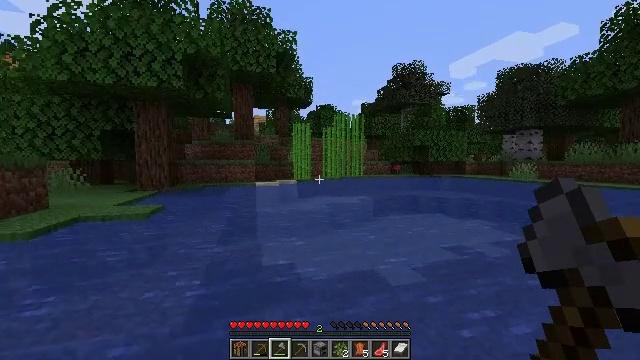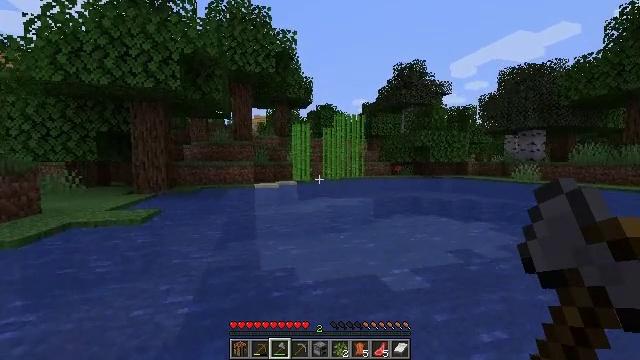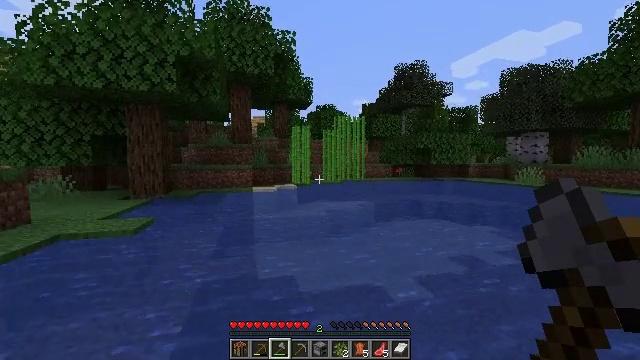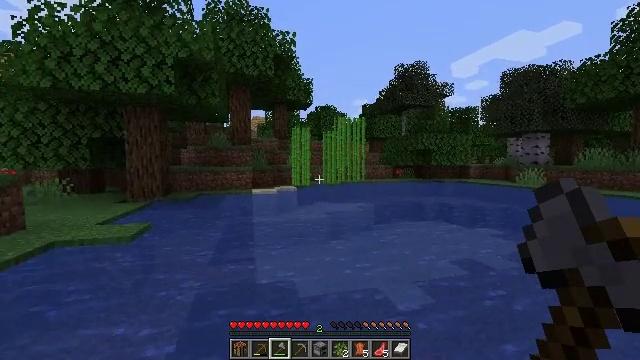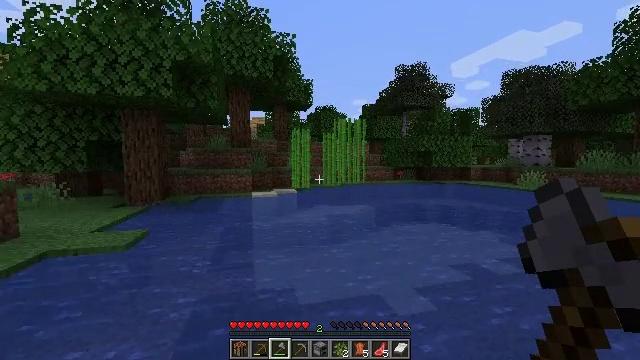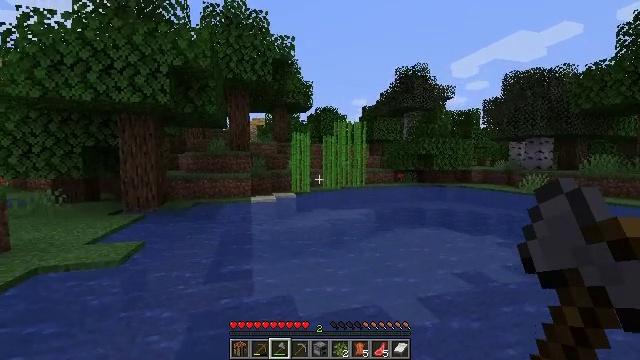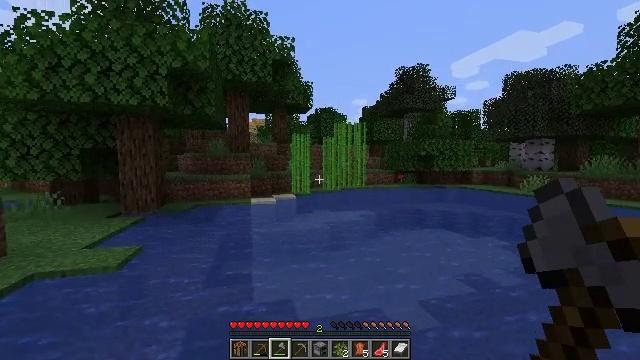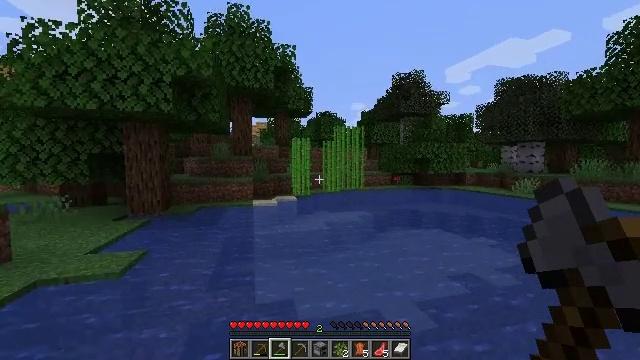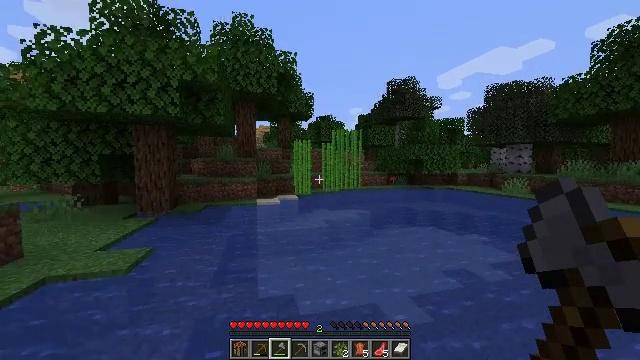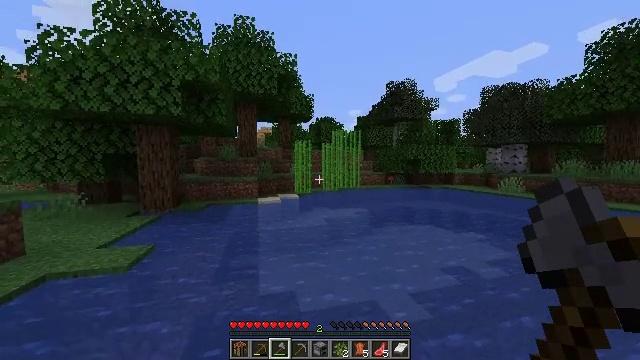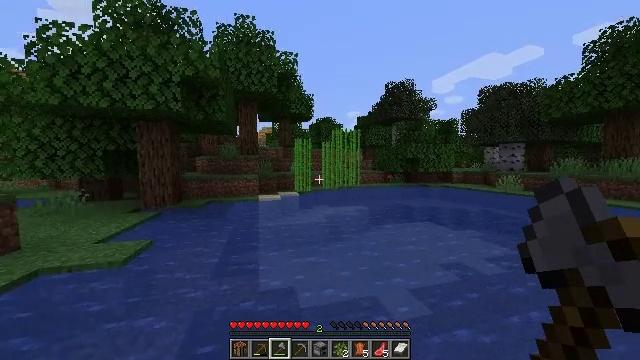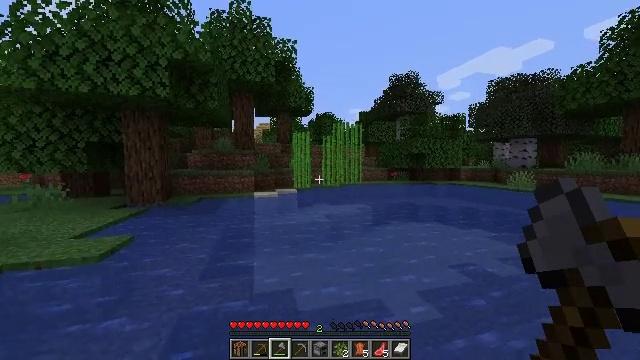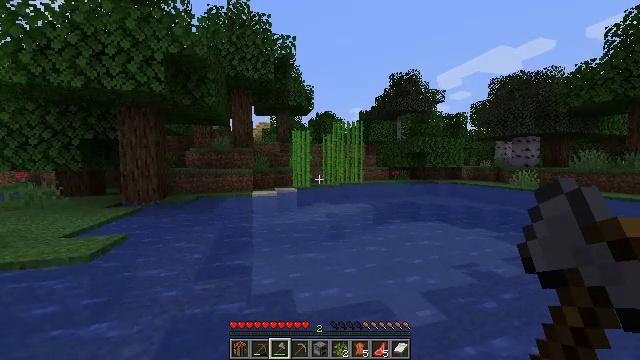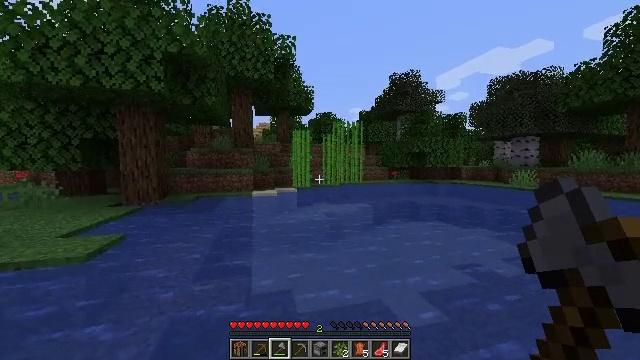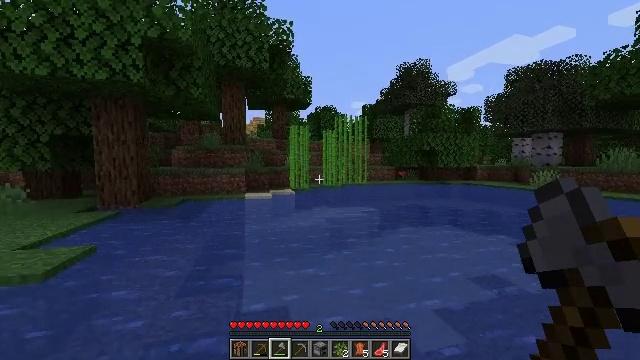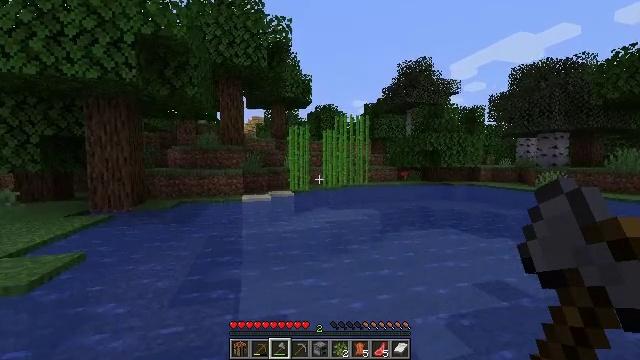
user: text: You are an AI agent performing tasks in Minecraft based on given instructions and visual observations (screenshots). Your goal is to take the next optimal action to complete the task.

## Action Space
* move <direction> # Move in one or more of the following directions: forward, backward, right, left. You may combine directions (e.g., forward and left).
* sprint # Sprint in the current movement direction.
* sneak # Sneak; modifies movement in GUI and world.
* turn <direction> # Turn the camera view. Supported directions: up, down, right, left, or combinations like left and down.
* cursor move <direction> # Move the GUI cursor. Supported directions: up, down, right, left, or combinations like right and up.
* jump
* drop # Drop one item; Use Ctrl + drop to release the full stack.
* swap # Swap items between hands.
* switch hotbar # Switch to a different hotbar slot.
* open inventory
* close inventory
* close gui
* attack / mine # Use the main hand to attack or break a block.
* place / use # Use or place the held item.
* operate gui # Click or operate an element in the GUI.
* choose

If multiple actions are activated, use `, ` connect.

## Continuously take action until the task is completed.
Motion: motion action
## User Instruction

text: Break the sugar cane.
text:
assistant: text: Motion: move forward, sprint, jump
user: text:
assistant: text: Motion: move forward, sprint, jump
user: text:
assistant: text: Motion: move forward, sprint, jump
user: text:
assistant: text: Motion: move forward, sprint, jump
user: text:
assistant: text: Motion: move forward, sprint, jump
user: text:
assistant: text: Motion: move forward, sprint, jump
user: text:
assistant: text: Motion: move forward, sprint, jump
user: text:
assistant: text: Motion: move forward, sprint, jump
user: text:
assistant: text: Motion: move forward, sprint, jump
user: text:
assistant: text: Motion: move forward, sprint, jump
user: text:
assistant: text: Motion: move forward, sprint, jump
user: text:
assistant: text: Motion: move forward, sprint, jump
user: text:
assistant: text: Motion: move forward, sprint, jump
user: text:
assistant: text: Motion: move forward, sprint, jump
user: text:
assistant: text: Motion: move forward, sprint, jump
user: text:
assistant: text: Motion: move forward, sprint, jump
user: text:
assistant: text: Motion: move forward, sprint, jump
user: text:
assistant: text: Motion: move forward, sprint, jump
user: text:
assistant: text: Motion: move forward, sprint, jump
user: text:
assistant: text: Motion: move forward, sprint, jump
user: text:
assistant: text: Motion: move forward, sprint, jump
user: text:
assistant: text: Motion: move forward, sprint, jump
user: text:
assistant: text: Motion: move forward, sprint, jump
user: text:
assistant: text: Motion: move forward, sprint, jump
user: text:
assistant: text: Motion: move forward, sprint, jump
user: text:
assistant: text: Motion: move forward, sprint, jump
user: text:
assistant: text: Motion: move forward, sprint, jump
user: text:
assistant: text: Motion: move forward, sprint, jump
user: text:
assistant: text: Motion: move forward, sprint, jump
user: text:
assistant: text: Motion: move forward, sprint, jump